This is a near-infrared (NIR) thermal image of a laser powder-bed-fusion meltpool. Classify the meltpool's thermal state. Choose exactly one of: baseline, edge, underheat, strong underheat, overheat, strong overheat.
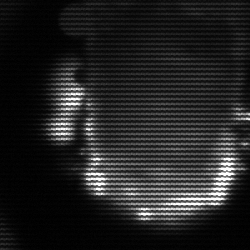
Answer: baseline